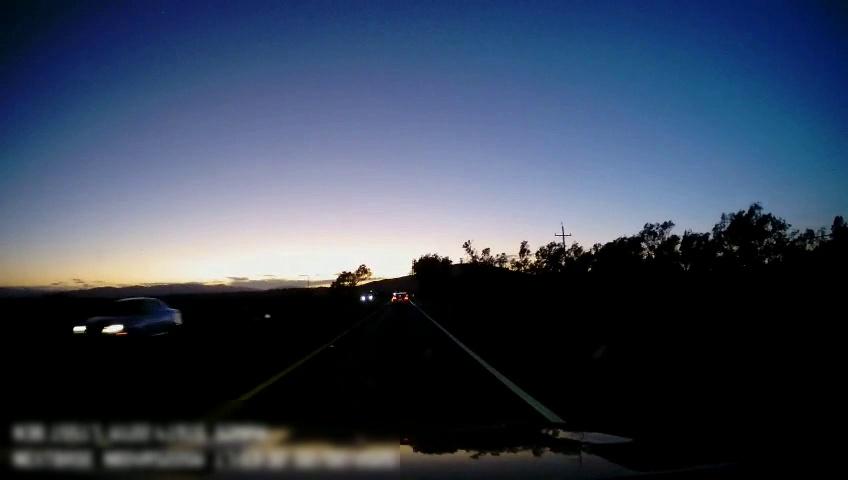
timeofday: Dusk/Dawn/Twilight
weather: Other
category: Drivable Space
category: Vehicles | Car
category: Vehicles | Car
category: Vehicles | Car
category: Lanes | Current Lane
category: Lanes | Current Lane